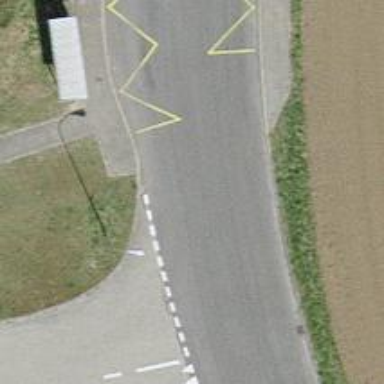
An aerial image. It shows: Bus stop with shelter.